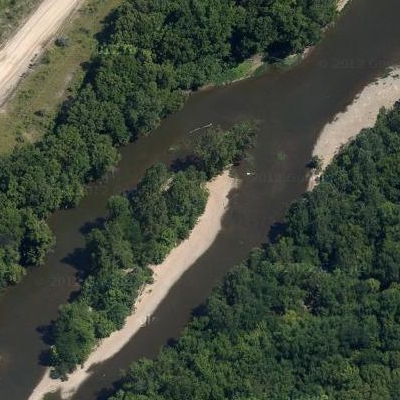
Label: dRiverLake